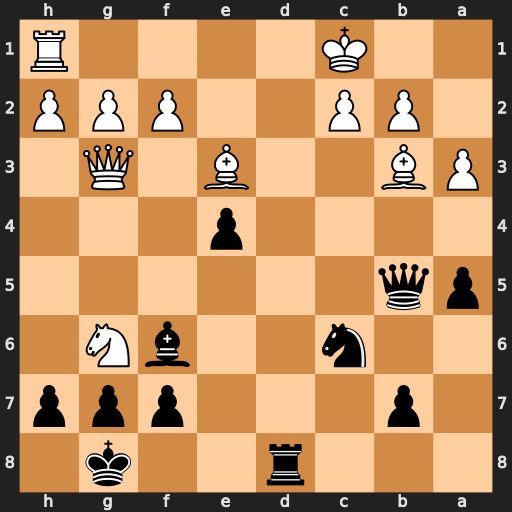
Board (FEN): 3r2k1/1p3ppp/2n2bN1/pq6/4p3/PB2B1Q1/1PP2PPP/2K4R
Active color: b
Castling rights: -
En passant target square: -
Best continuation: a4 Qc7 axb3